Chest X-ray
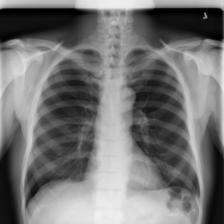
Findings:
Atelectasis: negative
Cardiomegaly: negative
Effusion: negative
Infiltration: negative
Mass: negative
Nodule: negative
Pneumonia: negative
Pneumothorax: negative
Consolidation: negative
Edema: negative
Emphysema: negative
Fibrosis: positive
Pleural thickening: negative
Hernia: negative